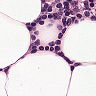
Metastatic tissue present: no